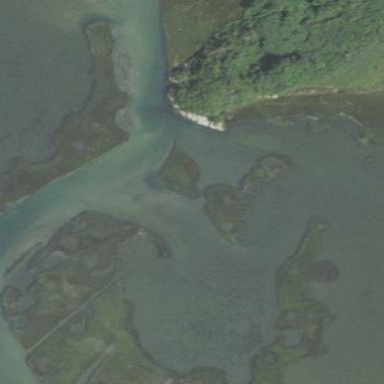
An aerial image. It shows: Saltmarsh wetland area.